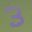
Label: 3